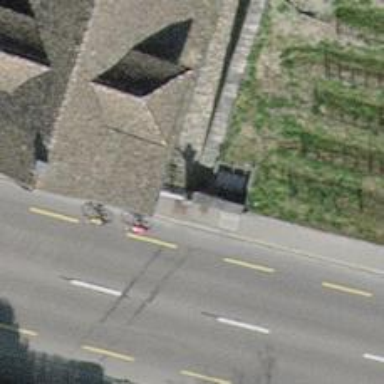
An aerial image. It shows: Stone wall as barrier.